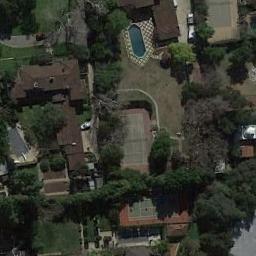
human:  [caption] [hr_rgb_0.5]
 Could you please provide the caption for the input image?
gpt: Many buildings are beside the tennis courts .

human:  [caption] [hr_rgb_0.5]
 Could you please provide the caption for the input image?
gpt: A group of people are playing on different tennis courts .

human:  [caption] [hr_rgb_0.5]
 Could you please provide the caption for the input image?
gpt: Tennis court and swimming pool on lawn behind residential area surrounded by trees .

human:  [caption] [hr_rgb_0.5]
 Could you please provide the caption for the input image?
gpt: The tennis court is on the grass next to some buildings and trees .

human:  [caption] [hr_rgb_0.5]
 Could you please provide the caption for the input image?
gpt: There are some green trees and buildings around the tennis court .